I will show an image sequence of human cooking. I have annotated the images with numbered circles. Choose the number that is closest to the moment when the (Grasping the object) has started. You are a five-time world champion in this game. Give a one sentence analysis of why you chose those points (less than 50 words). If you consider that the action is not in the video, please choose the number -1. Provide your answer at the end in a json file of this format: {"points": []}
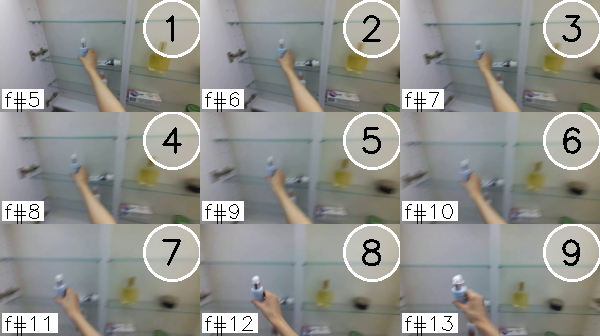
Frame 2 shows the clearest moment of hand-object contact.
{"points": [2]}